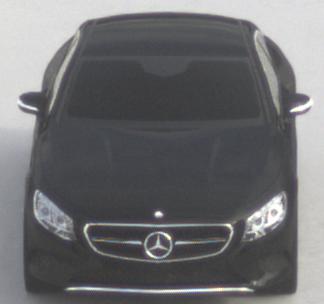
Make: Mercedes-Benz
Model: S 400 Coupé
Detailed model: S-Class (217) Coupé
Model produced from: 2015/10
Model produced until: 2017/09
Doors: 2
Color: black
Road condition: dry road
Daytime: morning or afternoon
Contrast: low contrast